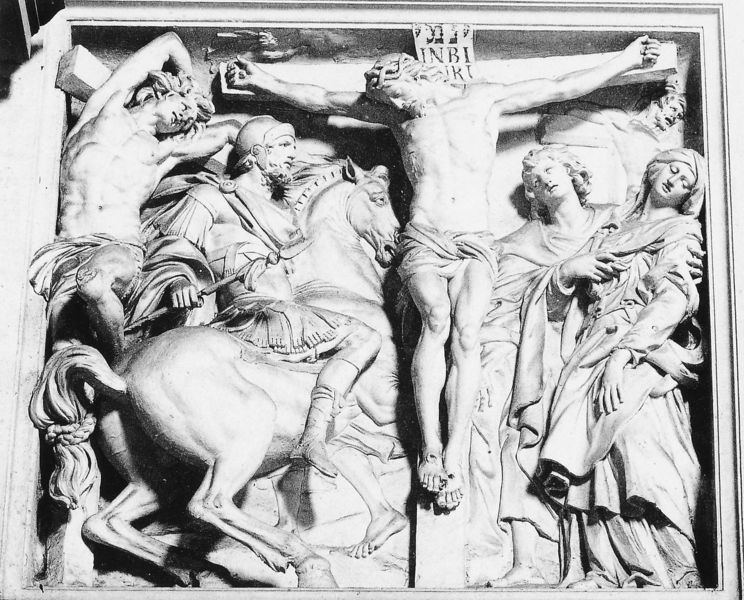
Titel: Die Kreuzigung
Künstler: Michel Anguier
Standort: Rom, S. Giovanni in Laterano (EU - I - Latium)
Schlagwörter: frauen, männer, rahmen, stein, pferd, reiter, relief, church, hands, lanze, men, people, religious, robes, soldier, soldiers, sword, white, women, woman, nägel, foto, kreuz, schwarz-weiß, soldat, römer, christus, jesus, kreuzigung, angel, man, roman, stone, death, feet, helmet, knight, opfer, speer, maria, heiland, mother, cross, plastic, sculpture, statue, dead, crucifixion, scene, marble, human, latein, engraving, religion, animal, horse, christ, crucifix, mourning, riding, hoof, hooves, inri, humans, christian, mary, carving, christianity, bible, weeping, biblical, thief, staff, new testament, passion, frieze, nail, pain, crucifiction, crucify, weapon, easter, suffering, apostle, romans, holy, crosses, dying, spear, jesus christ, end, wife, mourners, lance, john, marmor, demon, peter, judas, james, nails, wounds, sculputre, legion, crusifix, centurion, high relief, bibble, jejus, pierce, wonds, king of the jews, inbi, jese, spea, releif